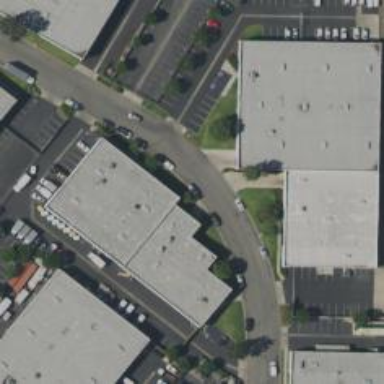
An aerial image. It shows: Commercial building.